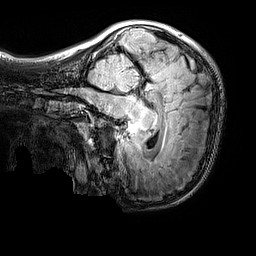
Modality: FLAIR
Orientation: sagittal
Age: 11
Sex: female
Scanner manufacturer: siemens
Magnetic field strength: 3 T
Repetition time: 5 s
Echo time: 0.388 s